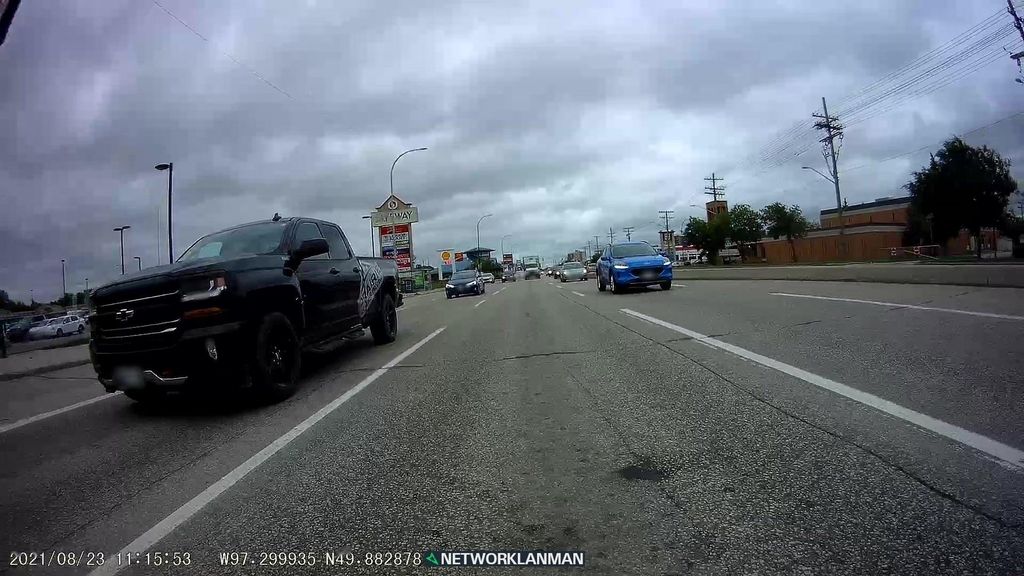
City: winnipeg